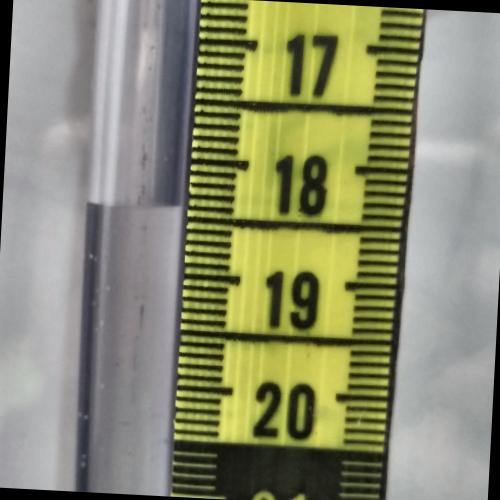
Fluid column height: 18.4 cm